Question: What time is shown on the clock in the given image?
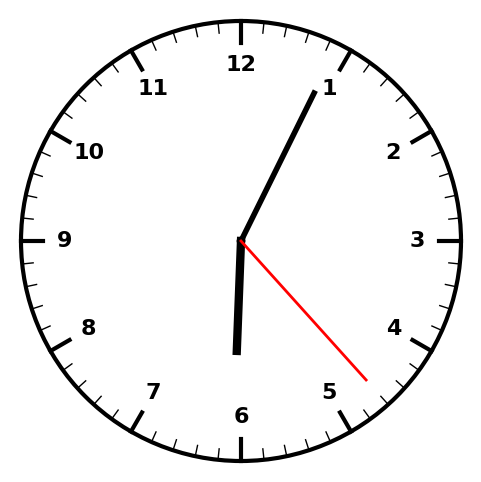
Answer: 06:04:23